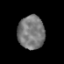
Tissue: prostate
Cell type: T cells
Senescence score: 0.3496
Nuclear area (px): 872
Mean DAPI intensity: 121.111